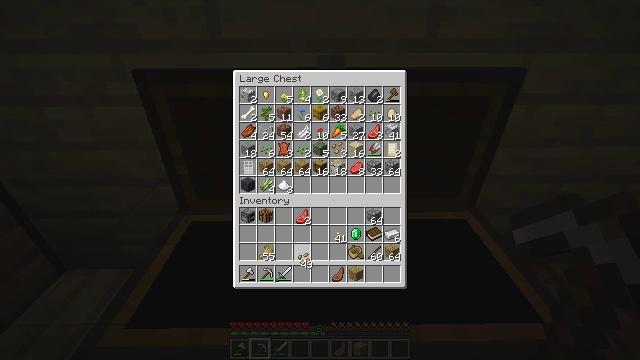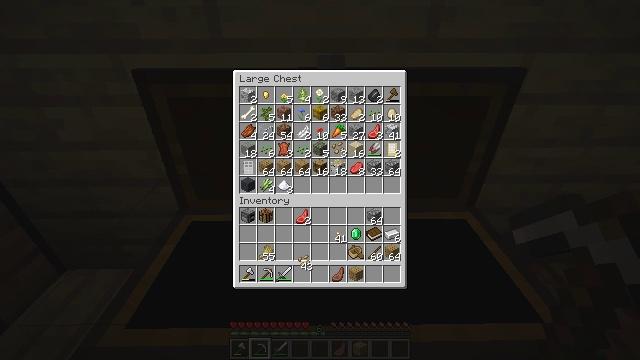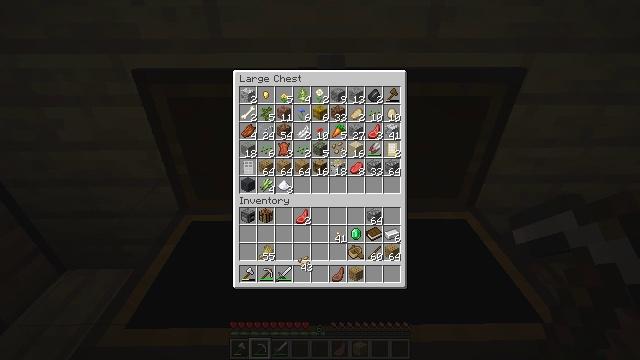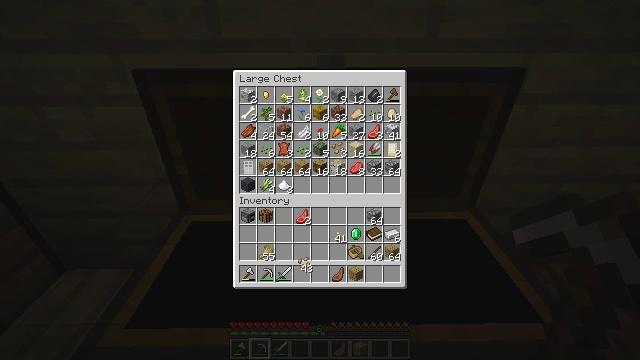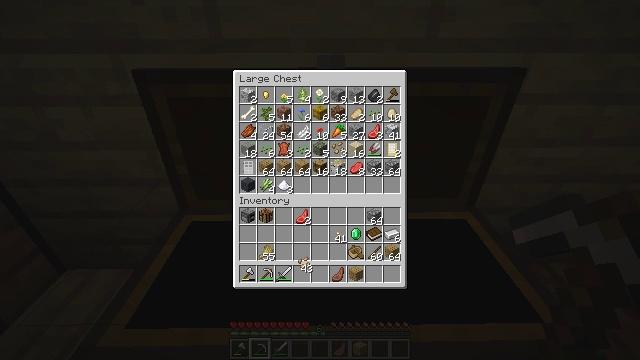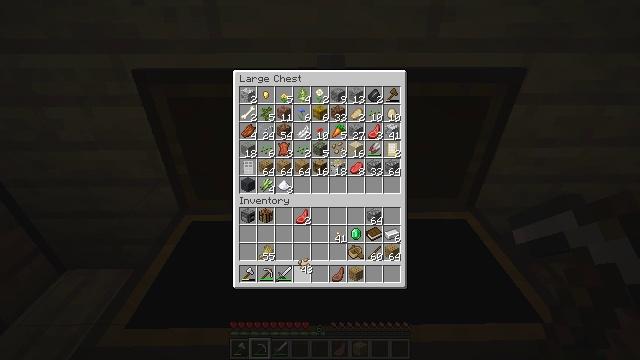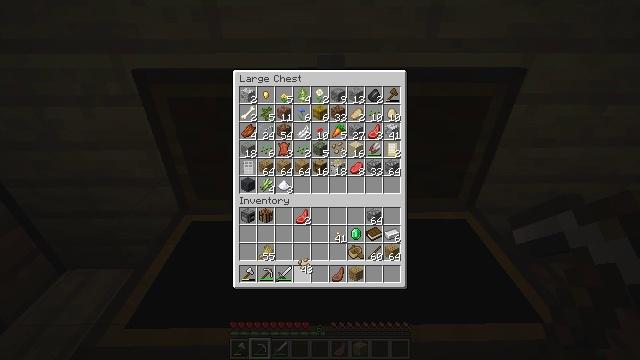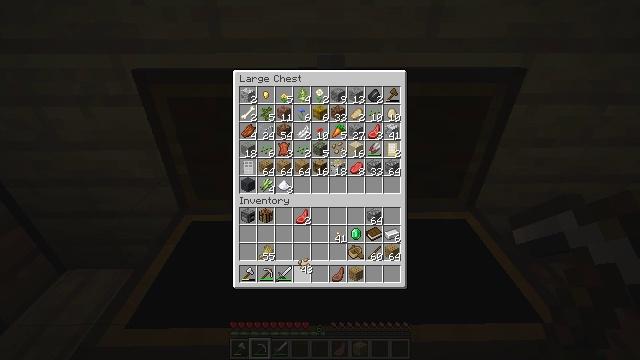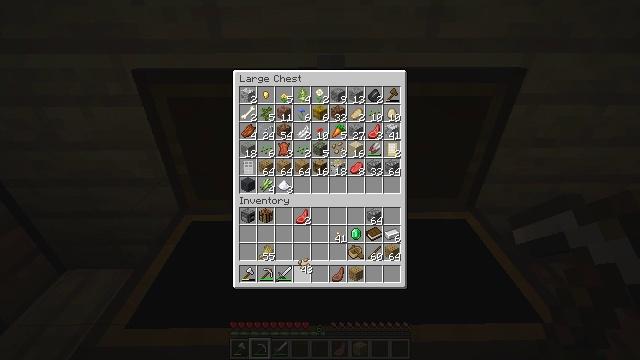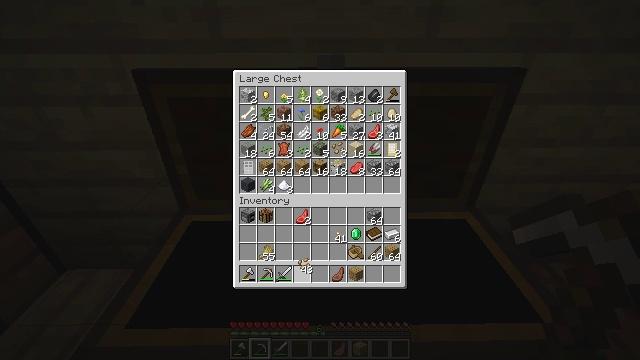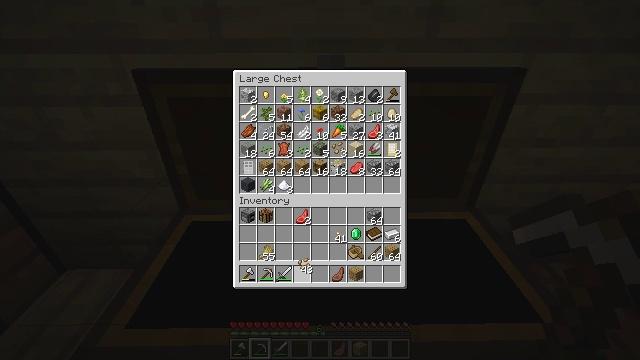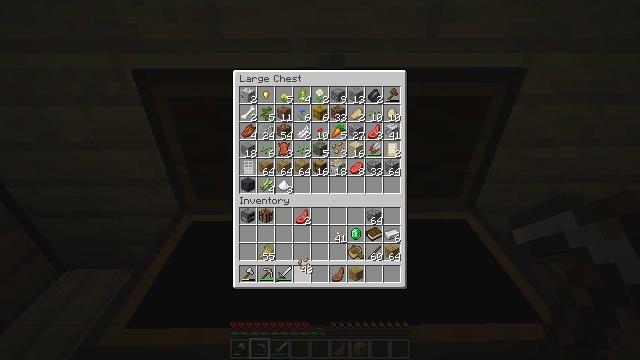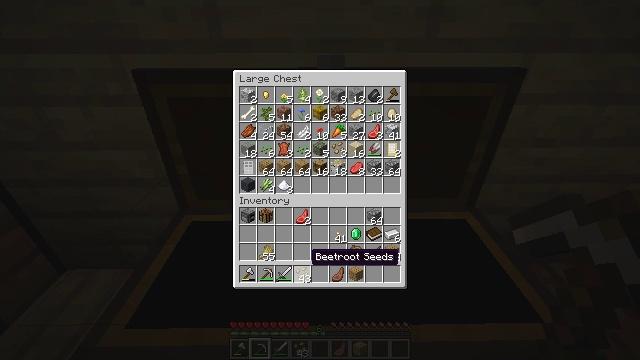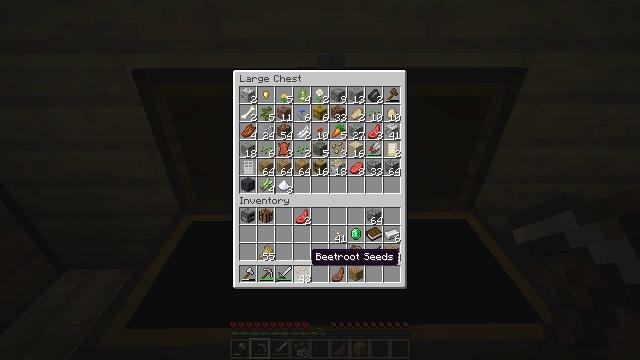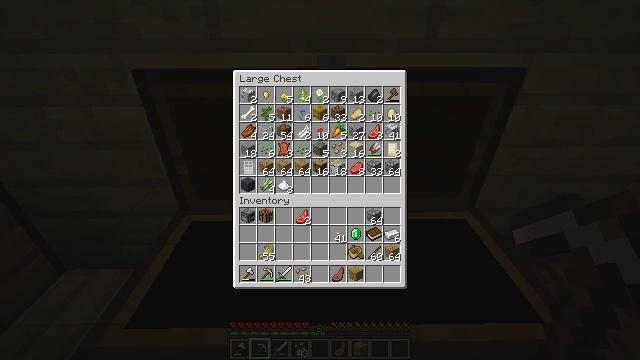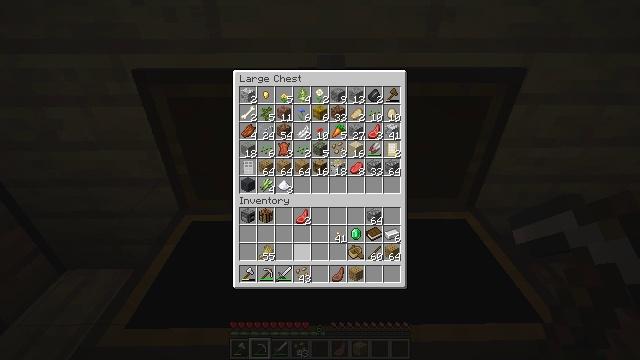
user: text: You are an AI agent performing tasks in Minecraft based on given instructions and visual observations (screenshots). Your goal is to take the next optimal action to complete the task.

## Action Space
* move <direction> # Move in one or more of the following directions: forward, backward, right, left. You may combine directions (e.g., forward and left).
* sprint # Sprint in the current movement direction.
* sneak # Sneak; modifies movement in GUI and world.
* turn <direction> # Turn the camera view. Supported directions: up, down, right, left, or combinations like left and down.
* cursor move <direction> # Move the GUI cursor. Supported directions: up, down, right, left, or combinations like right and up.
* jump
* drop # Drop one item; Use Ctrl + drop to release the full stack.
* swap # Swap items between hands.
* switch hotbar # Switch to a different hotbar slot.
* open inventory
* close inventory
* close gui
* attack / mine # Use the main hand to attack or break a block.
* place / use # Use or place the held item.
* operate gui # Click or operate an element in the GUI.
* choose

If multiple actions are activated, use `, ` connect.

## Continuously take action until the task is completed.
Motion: motion action
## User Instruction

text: Remove a cooked porkchop from the inventory.
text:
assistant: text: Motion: no_op
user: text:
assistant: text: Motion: no_op
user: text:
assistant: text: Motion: no_op
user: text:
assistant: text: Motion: no_op
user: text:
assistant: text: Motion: no_op
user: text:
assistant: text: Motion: no_op
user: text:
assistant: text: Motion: no_op
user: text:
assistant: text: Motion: no_op
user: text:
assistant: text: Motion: operate gui
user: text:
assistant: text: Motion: operate gui
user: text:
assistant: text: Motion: operate gui
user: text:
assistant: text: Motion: no_op
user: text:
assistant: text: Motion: no_op
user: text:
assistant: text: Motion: no_op
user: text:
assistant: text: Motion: no_op
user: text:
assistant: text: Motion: no_op
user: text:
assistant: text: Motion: no_op
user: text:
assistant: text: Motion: no_op
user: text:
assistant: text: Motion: no_op
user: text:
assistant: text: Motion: no_op
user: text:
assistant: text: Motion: cursor move right
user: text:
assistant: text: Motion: no_op
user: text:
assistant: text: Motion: no_op
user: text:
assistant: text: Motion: no_op
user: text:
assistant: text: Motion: no_op
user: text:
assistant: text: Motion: no_op
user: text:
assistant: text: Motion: no_op
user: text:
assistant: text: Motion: no_op
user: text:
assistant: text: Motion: no_op
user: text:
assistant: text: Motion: no_op